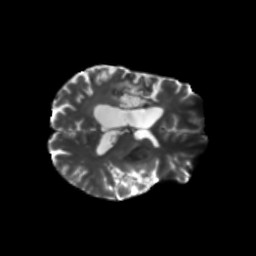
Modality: T2w
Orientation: axial
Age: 58
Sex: male
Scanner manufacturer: siemens
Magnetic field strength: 3 T
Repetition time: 5.47 s
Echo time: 0.0854 s